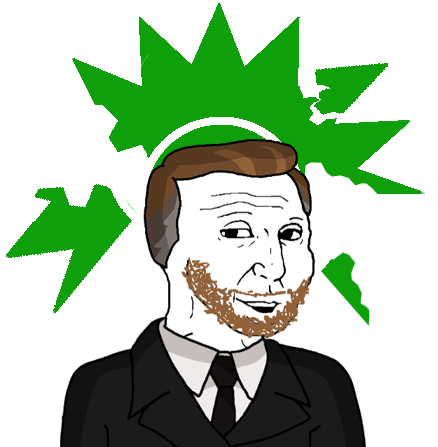
Label: 5_Groomer